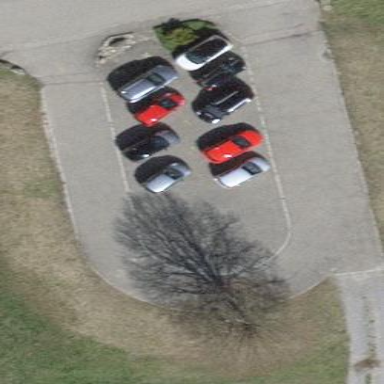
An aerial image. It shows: Parking area with surface.